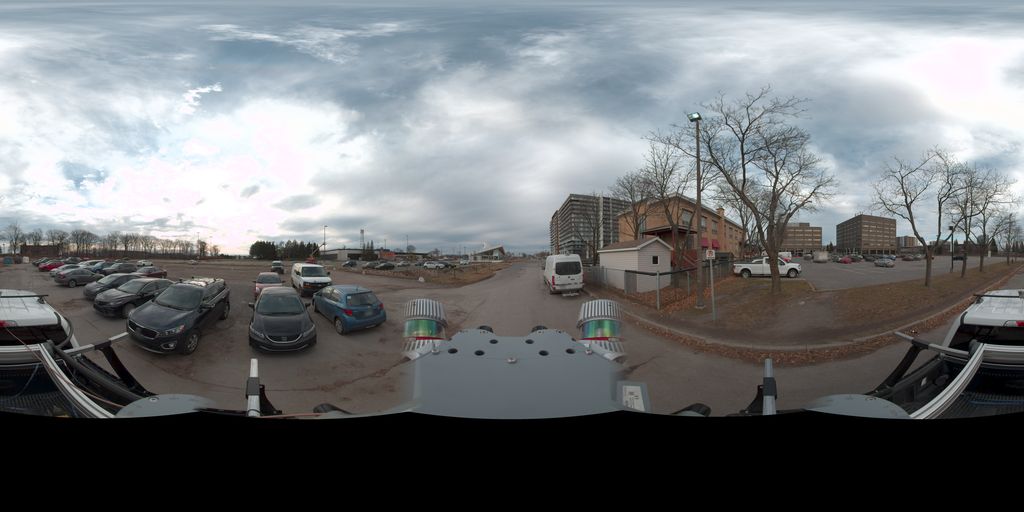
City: quebec_city